Question:
The diagram above taken from the example, the cross at the right corner indicate it's not the right solution. So I came up with my own:
Runner.java
'''
package test;
public class Runner {
/**
* @param args
*/
public static void main(String[] args) {
Fighter f = new Fighter();
f.attack();
Wizard w = new Wizard();
w.attack();
}
}
'''
Player.java
'''
package test;
public abstract class Player {
protected String type;
public Player(String type) {
this.type = type;
}
public void attack() {
WeaponFactory.getWeapon(type).hit();
}
}
'''
Fighter.java
'''
package test;
public class Fighter extends Player {
public Fighter() {
super("Fighter");
}
}
'''
Wizard.java
package test;
'''
public class Sword implements Weapon {
public Sword() {
}
public void hit() {
System.out.println("Hit by sword");
}
}
'''
Weapon.java
'''
package test;
public abstract class Weapon {
public void hit(){};
}
'''
Wand.java
package test;
'''
public class Wand extends Weapon {
public Wand() {
}
public void hit() {
System.out.println("Hit by Wand");
}
}
'''
Sword.java
package test;
'''
public class Sword extends Weapon {
public Sword() {
}
public void hit() {
System.out.println("Hit by sword");
}
}
'''
WeaponFactory.java
package test;
'''
public class WeaponFactory {
public static Weapon getWeapon(String type) {
Weapon returnValue = null;
if(type.equals("Wizard")) {
returnValue = new Wand();
}else if(type.equals("Fighter")) {
returnValue = new Sword();
}
return returnValue;
}
}
'''
Did I do it right in term of using the design pattern
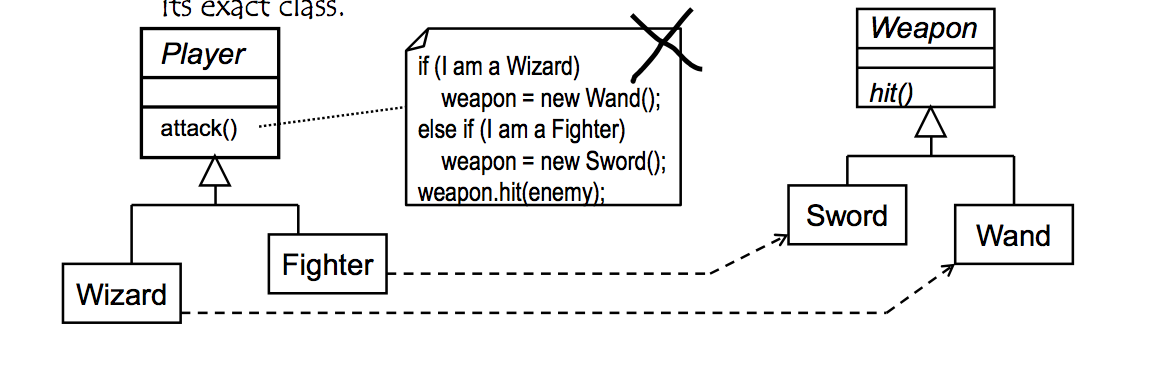
Answer: Your WeaponFactory violates the Open-Closed Principle. To be compliant with object oriented design, consider following changes:
'''
public abstract class Player {
protected WeaponFactory weaponFactory;
public Player(WeaponFactory weaponFactory) {
this.weaponFactory = weaponFactory;
}
public void attack() {
weaponFactory.getWeapon().hit();
}
}
public class Fighter extends Player {
public Fighter() {
super(new SwordFactory());
}
}
public interface WeaponFactory {
Weapon getWeapon();
}
'''
Create SwordFactory and WandFactory implementing WeaponFactory.